Question: First, some background:
I need to develop a web app that will in background collect all mouse actions by a user (during a visit to a web page), store them in appropriate format in a file, and than have a separate replay app that will be fed with that file, and will produce something like this:

Curves are mouse movements, circles are either clicks or staying stationary.
I have more or less solution for replay app.
For each user there should be separate file. Format of the file is not predetermined, but following would be reasonable:
'''
<timestamp1> MOVE TO <x1>, <y1>
<timestamp2> MOVE TO <x2>, <y2>
<timestamp3> MOVE TO <x3>, <y3>
<timestamp4> CLICK
<timestamp5> RIGHT-CLICK
<timestamp6> MOVE TO <x6>, <y6>
<timestamp7> MOVE TO <x7>, <y7>
'''
I wonder if you could help me on approach how to design and implement such mouse action capture. All best.
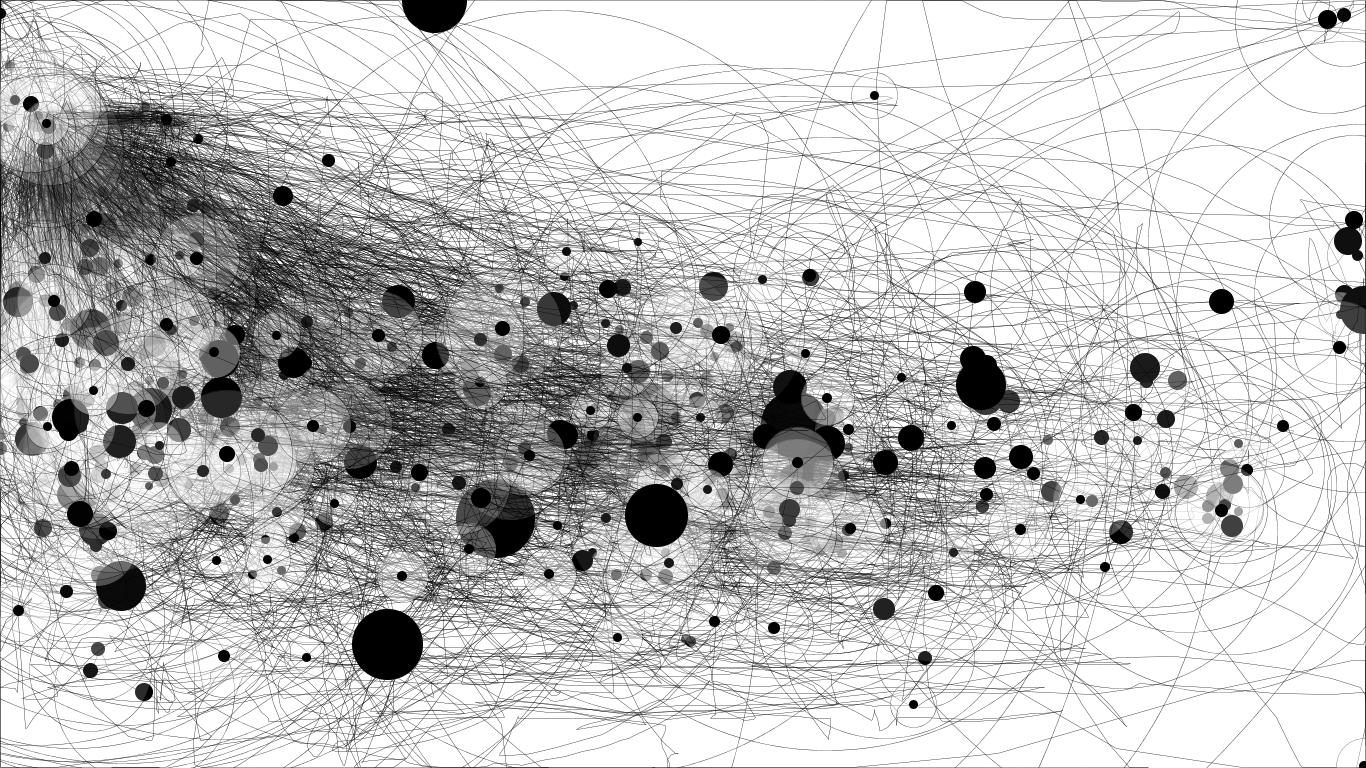
Answer: You can easily capture the mouse actions using the 'click', 'mousemove', etc. events, in the comments you mentioned you know how to do this, so I'll not detail this.
You can't directly 'open' a file on the server, since the code is executed on a completely different machine (ie. the client), so what you'll need to do is send the data from the client to the server every second, or every few seconds.
There are several ways of doing this, here's one way:
1. Check (& get) a unique userid from document.cookie, or localStorage, if there isn't one, generate one (using Date() and/or Math.random())
2. Bind events to capture the mouse actions, these events write data (in the format you want) to the Array window.captureMouse.
3. Send an Ajax request to the server every second (depending on the amount of users, speed of server, you may want to change the interval).
A piece of example code might illustrate the idea better (using jQuery)
'''
userId = fetchOrSetUserId() // Make this function
captureMouse = []
$('#id').on('click', function(e) {
captureMouse.push({
event: 'click',
target: $(this).attr('id'),
})
})
// ... more events ...
sendData = function() {
// You probably need to do locking here, since captureMouse may be changed in an event before it's reset
send = captureMouse
captureMouse = []
jQuery.ajax({
url: '/store-data',
type: 'post',
data: {
userId: userId,
captureMouse: JSON.stringify(send)
},
success: function() {
// Once this request is complete, run it again in a second ... It keeps sending data until the page is closed
setTimeout(sendData, 1000)
}
})
}
// Start sending data
sendData()
'''
On your server, you'll get 'captureMouse' as POST, you will need to decode JSON and append it to a file (which is identified using the userId parameter).